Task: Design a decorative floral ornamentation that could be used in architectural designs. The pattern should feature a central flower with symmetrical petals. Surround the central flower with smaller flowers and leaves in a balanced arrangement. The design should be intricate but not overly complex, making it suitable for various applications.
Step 1602:
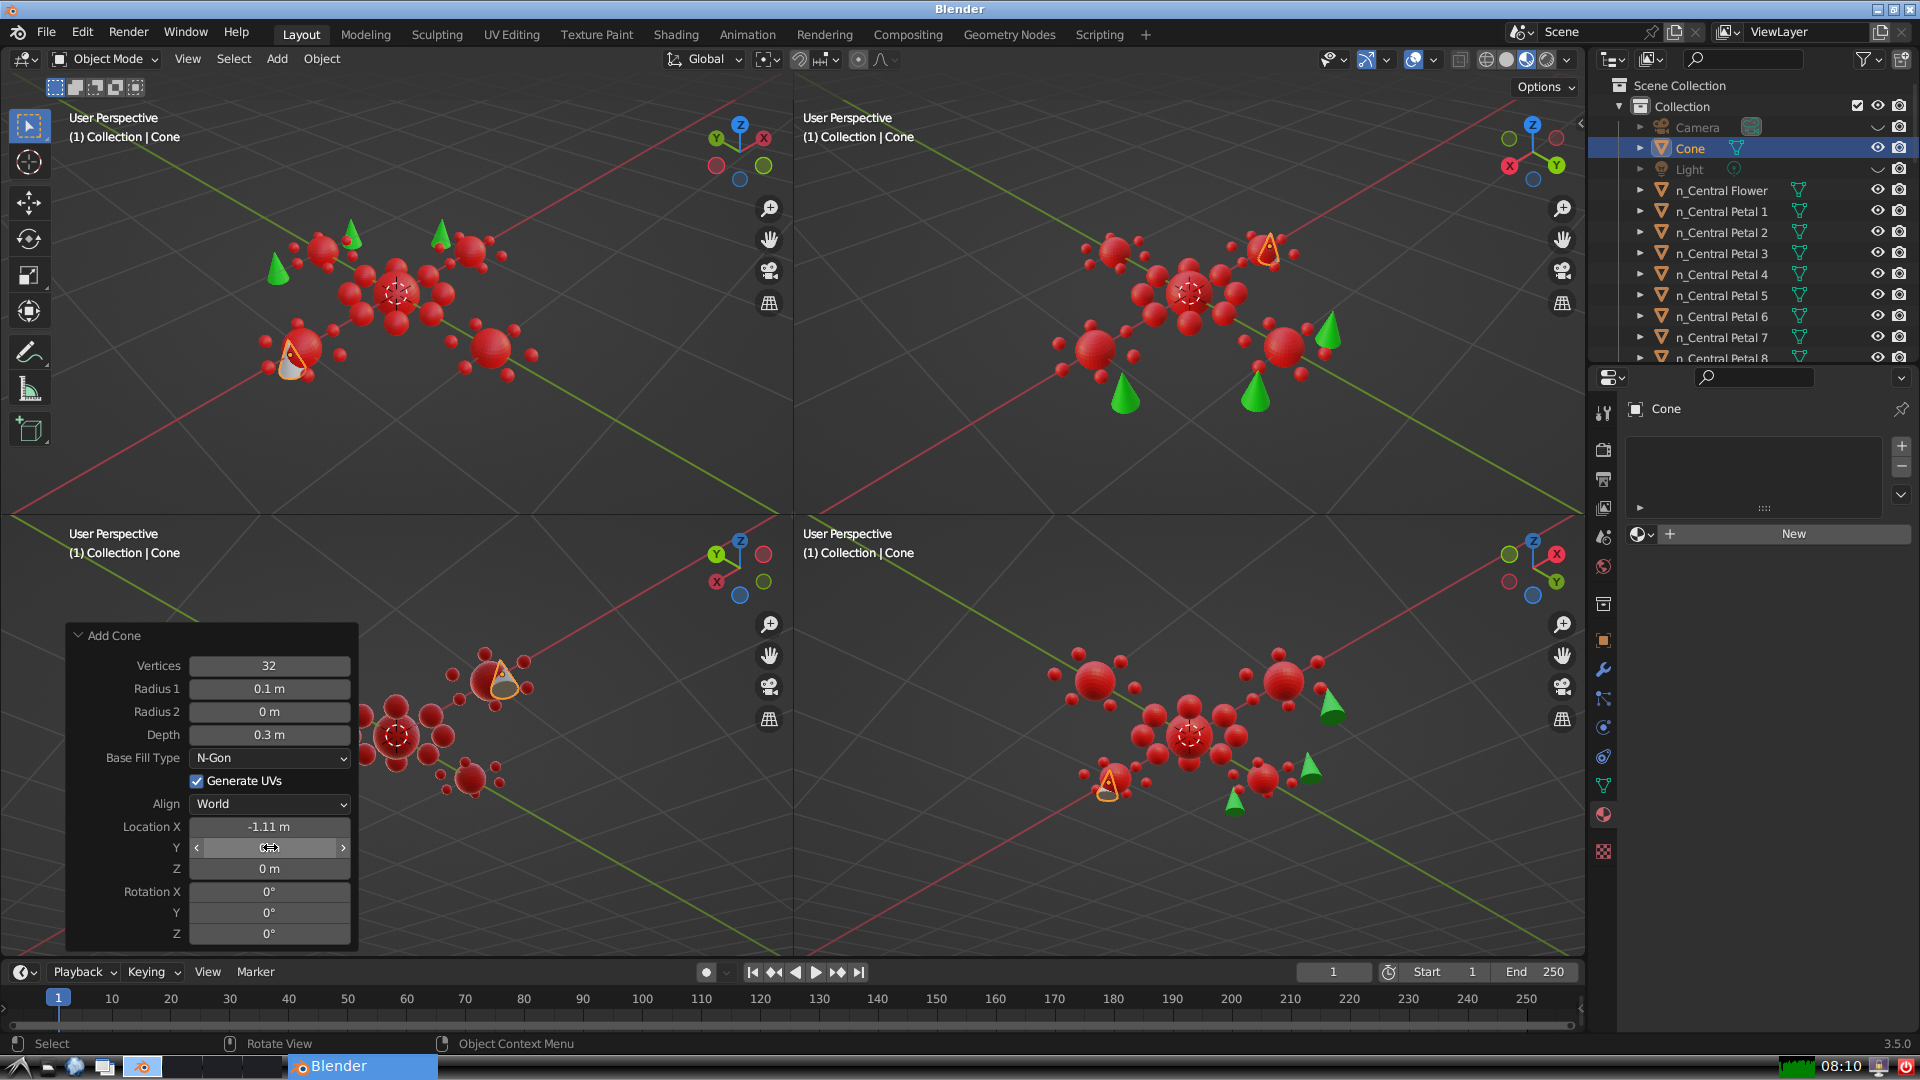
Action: click: no